Field crop: maize
Growth stage: 2
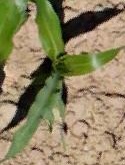
Species: maize